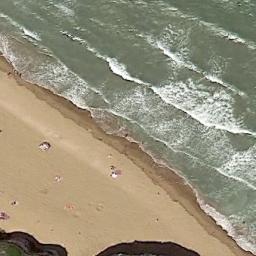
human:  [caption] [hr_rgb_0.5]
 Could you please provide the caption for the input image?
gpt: Huge waves beat the yellow beach .

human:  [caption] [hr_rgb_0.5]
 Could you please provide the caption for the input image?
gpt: The sea is blue by the beach .

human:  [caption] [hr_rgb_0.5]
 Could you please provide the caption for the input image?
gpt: The beach with khaki sand and some items on the beach .

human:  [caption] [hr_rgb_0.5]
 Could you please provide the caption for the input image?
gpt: The green oceans and some people .

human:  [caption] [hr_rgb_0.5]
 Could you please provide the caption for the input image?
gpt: The waves are heavy around the beach .